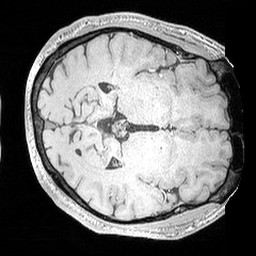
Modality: MP2RAGE
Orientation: axial
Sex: male
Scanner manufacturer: siemens
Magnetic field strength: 3 T
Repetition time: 5 s
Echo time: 0.00292 s